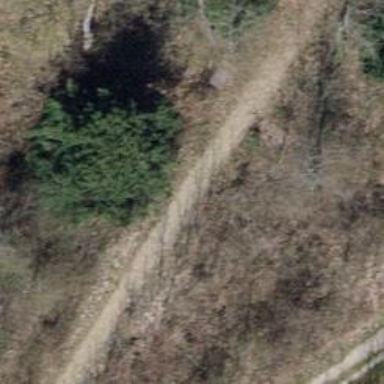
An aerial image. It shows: Compacted path.